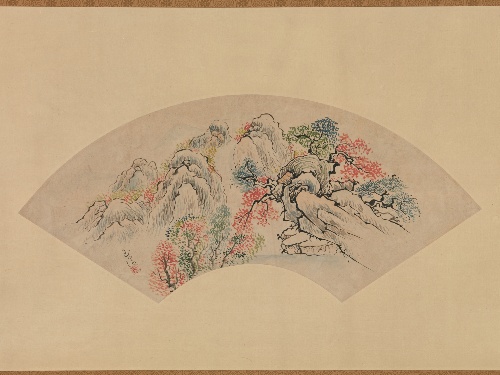
Title: 池(徳山)玉瀾筆   秋山水図扇面|Autumnal Landscape with a Waterfall
Artist: Ike (Tokuyama) Gyokuran
Artist bio: Japanese, 1728–1784
Date: second half of the 18th century
Object type: Hanging scroll
Classification: Paintings
Medium: Fan mounted as a hanging scroll; ink and color on paper
Culture: Japan
Period: Edo period (1615–1868)
Dimensions: Image: 7 1/2 x 20 9/16 in. (19.1 x 52.3 cm)
Overall with mounting: 52 1/4 x 30 3/4 in. (132.7 x 78.1 cm)
Overall with knobs: 52 1/4 x 33 1/8 in. (132.7 x 84.1 cm)
Department: Asian Art
Credit line: The Harry G. C. Packard Collection of Asian Art, Gift of Harry G. C. Packard, and Purchase, Fletcher, Rogers, Harris Brisbane Dick, and Louis V. Bell Funds, Joseph Pulitzer Bequest, and The Annenberg Fund Inc. Gift, 1975
Accession year: 1975
Repository: Metropolitan Museum of Art, New York, NY
Tags: Landscapes